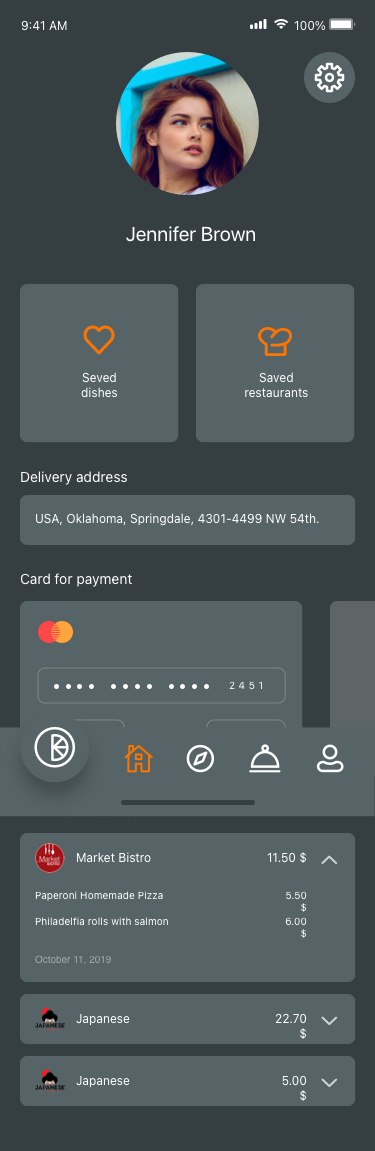
Text in this UI design:
Jennifer Brown
Seved
dishes
Saved
restaurants

USA, Oklahoma, Springdale, 4301-4499 NW 54th.
Delivery address
2451
11 / 24
Card for payment
Your transactions
Market Bistro
11.50 $
Paperoni Homemade Pizza
Philadelfia rolls with salmon
October 11, 2019
5.50 $
6.00 $
Japanese
22.70 $
Japanese
5.00 $
100%
9:41 AM